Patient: sex F, age 57
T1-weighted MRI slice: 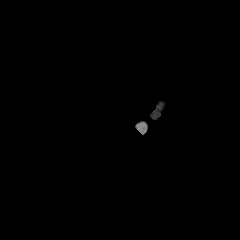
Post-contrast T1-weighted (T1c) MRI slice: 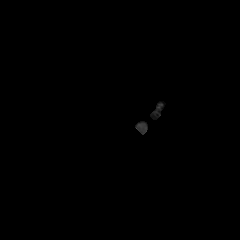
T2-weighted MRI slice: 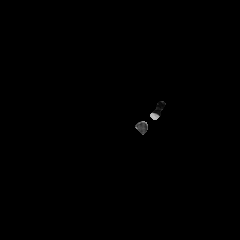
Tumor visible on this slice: no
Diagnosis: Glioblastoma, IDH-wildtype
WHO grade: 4